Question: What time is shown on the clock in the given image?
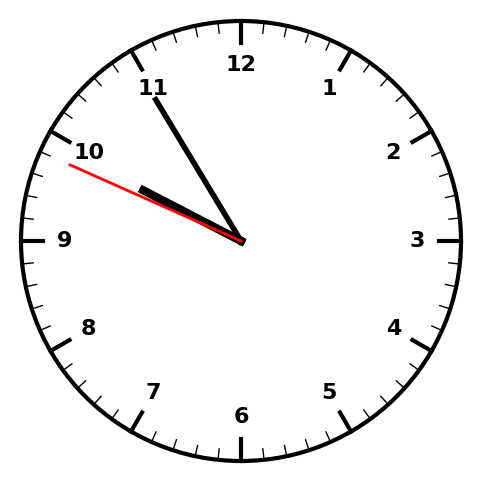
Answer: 09:54:49